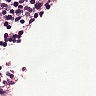
Metastatic tissue present: no